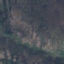
Land use / land cover class: HerbaceousVegetation